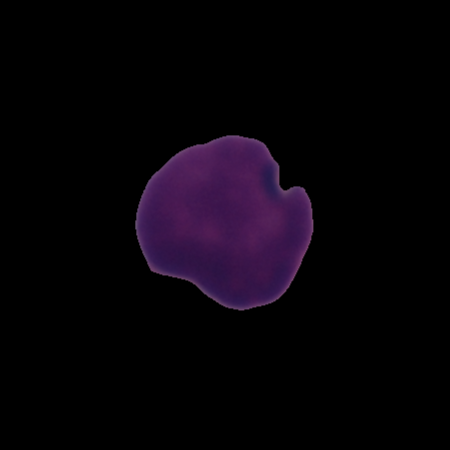
Label: healthy